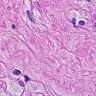
Metastatic tissue present: yes